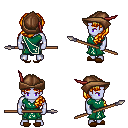
a pixel art fantasy rpg character, male body template, dark elf, purple skin, sash dress, teal pants, light blonde princess hairstyle, leather cap, brown slippers, spear, four views (front, back, left, right), 2x2 character sprite sheet, small pixel art, hard edges, no anti-aliasing